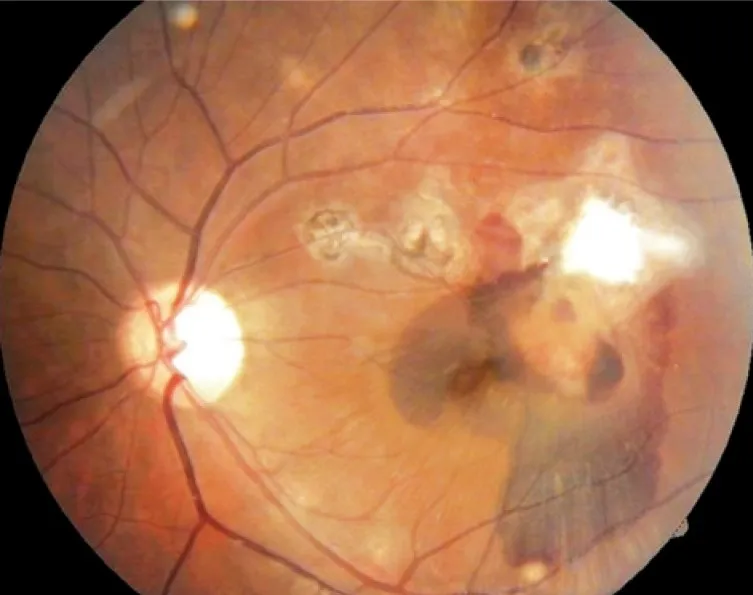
First day after intravitreal injection of C3F8.
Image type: ophthalmic_imaging (fundus_photograph)